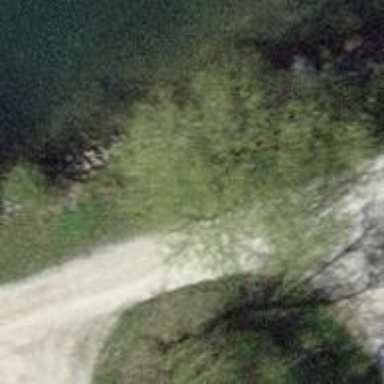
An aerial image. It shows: Culvert tunnel passing through ditch.